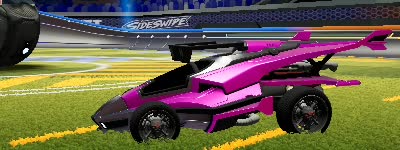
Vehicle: aftershock